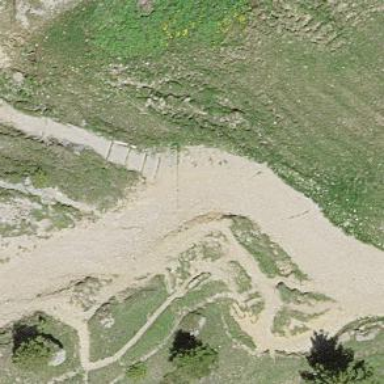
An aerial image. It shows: Gravel path.